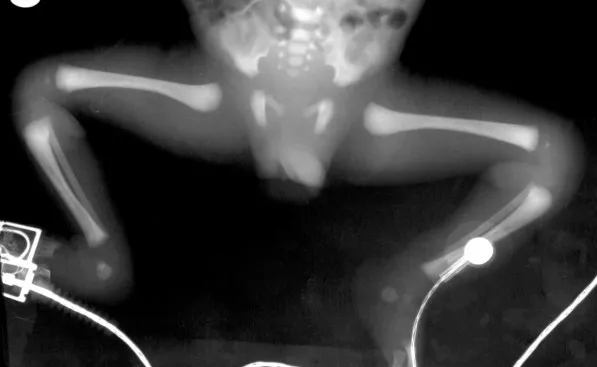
Radiological examination for bone showing epiphysis at the lower end of femur and upper end of tibia in Twin B.
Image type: radiology (x_ray)